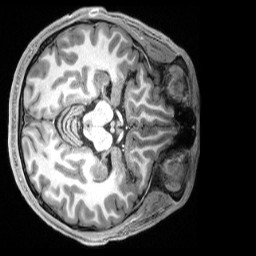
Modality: T1w
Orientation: axial
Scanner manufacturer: siemens
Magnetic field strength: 3 T
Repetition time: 2.5 s
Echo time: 0.00231 s